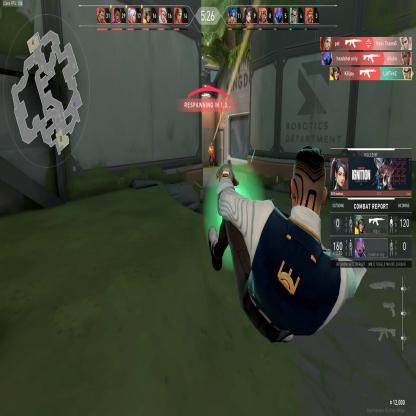
Label: enemy